Interaction volume radius: 5 \u00c5
Interaction volume height: 30 \u00c5
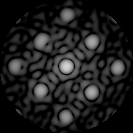
Disorder parameter: 0.1534